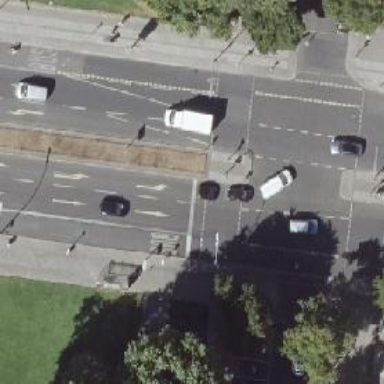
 there is bus lane and shared bus and cycle lane."